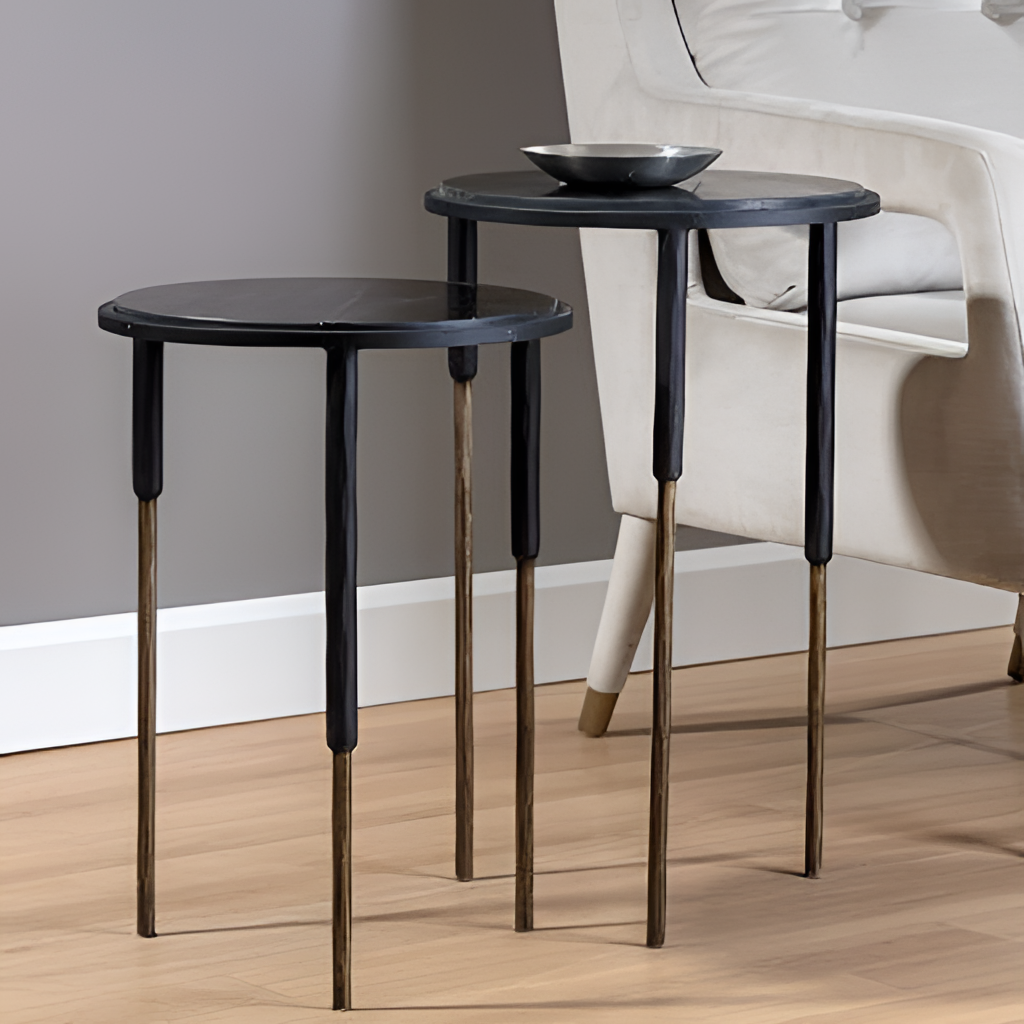
metal nesting tables, living room, modern, beige wood flooring, with plank pattern, paint wallpaper, with solid pattern